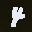
Label: 4